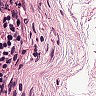
Metastatic tissue present: no